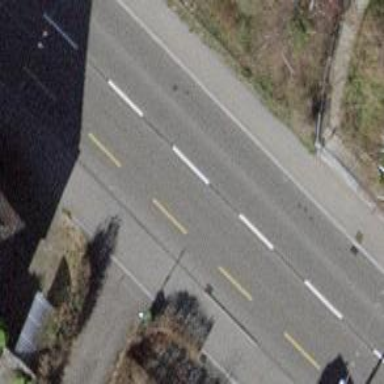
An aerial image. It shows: Unmarked crossing with traffic calming table.